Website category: university
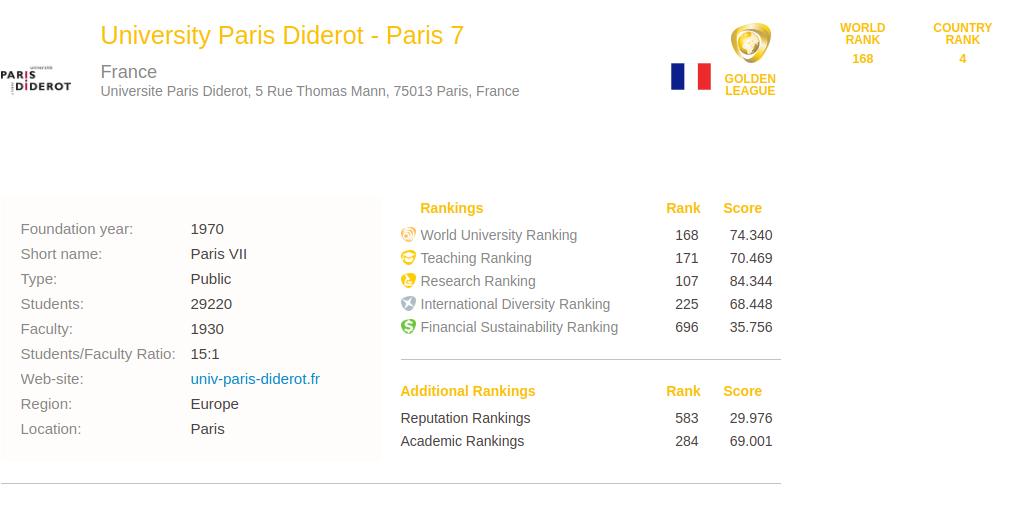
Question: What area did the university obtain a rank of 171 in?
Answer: Teaching Ranking

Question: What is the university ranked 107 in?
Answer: Research Ranking

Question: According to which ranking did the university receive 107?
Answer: Research Ranking

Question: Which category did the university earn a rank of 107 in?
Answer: Research Ranking

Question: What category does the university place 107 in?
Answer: Research Ranking

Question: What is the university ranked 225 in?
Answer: International Diversity Ranking

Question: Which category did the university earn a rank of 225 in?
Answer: International Diversity Ranking

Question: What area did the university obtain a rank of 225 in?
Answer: International Diversity Ranking

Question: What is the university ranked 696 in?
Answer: Financial Sustainability Ranking

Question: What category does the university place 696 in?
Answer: Financial Sustainability Ranking

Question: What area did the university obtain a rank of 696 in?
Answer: Financial Sustainability Ranking

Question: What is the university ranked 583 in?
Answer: Reputation Rankings

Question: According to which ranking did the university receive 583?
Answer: Reputation Rankings

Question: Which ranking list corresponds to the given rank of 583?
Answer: Reputation Rankings

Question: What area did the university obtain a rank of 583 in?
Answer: Reputation Rankings

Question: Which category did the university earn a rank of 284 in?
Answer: Academic Rankings

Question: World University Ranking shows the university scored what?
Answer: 74.340

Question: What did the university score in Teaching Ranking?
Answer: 70.469

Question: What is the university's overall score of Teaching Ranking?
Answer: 70.469

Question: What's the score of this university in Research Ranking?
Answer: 84.344

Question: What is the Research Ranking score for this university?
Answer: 84.344

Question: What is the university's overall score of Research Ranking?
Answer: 84.344

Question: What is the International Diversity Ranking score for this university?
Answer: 68.448

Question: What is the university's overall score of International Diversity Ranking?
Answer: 68.448

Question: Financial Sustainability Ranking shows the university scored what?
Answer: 35.756

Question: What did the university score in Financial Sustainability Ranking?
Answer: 35.756

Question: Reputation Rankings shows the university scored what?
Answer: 29.976

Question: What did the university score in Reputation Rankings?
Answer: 29.976

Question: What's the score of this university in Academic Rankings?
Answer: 69.001

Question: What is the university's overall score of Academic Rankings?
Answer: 69.001

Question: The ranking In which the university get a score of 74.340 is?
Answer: World University Ranking

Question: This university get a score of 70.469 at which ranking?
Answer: Teaching Ranking

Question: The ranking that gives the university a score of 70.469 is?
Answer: Teaching Ranking

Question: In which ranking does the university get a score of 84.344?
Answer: Research Ranking

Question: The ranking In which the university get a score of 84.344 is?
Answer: Research Ranking

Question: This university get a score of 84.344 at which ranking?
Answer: Research Ranking

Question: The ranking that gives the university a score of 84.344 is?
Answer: Research Ranking

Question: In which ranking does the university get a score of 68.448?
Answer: International Diversity Ranking

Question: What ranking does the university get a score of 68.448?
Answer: International Diversity Ranking

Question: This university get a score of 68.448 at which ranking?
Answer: International Diversity Ranking

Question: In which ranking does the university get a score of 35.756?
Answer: Financial Sustainability Ranking

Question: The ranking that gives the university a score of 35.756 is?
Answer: Financial Sustainability Ranking

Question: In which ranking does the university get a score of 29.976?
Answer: Reputation Rankings

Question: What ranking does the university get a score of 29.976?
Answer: Reputation Rankings

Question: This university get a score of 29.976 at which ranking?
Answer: Reputation Rankings

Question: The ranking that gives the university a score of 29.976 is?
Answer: Reputation Rankings

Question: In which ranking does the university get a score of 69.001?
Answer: Academic Rankings

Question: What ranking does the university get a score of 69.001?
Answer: Academic Rankings

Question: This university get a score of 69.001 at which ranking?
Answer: Academic Rankings